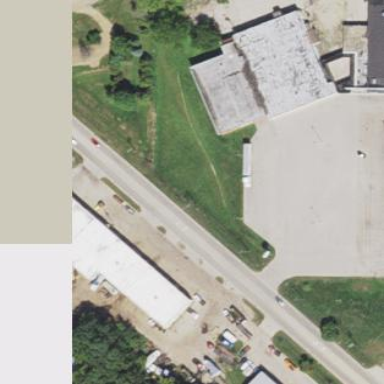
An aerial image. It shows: Commercial building.